Interaction volume radius: 5 \u00c5
Interaction volume height: 25 \u00c5
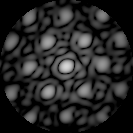
Disorder parameter: 0.3339